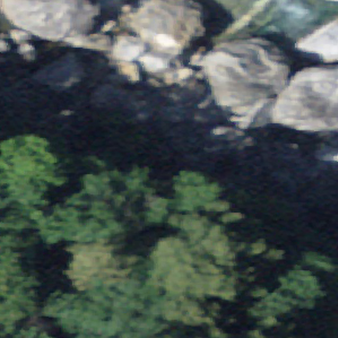
Label: bouldering_area